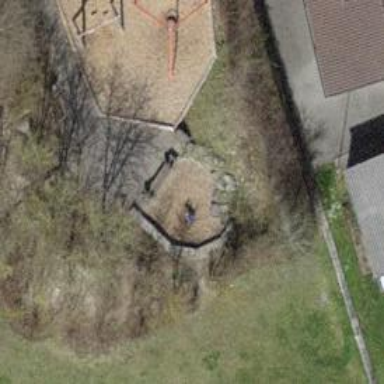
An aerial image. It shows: Bench.